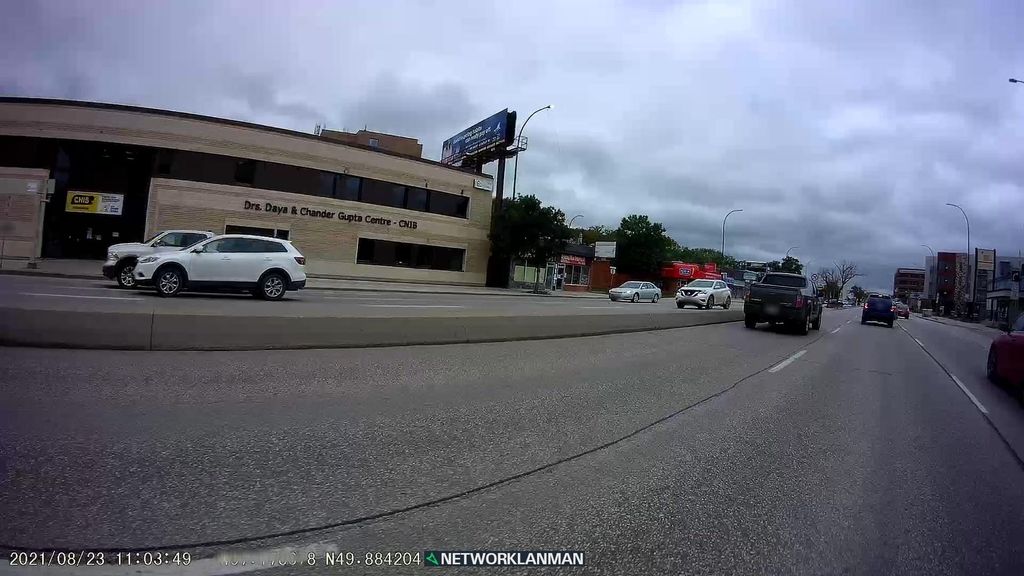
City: winnipeg